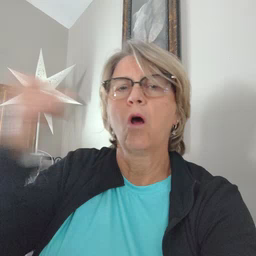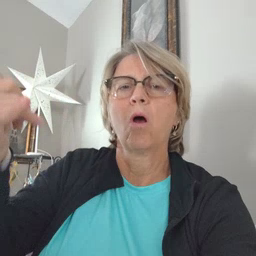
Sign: callonphone